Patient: sex F, age 34
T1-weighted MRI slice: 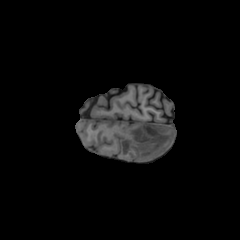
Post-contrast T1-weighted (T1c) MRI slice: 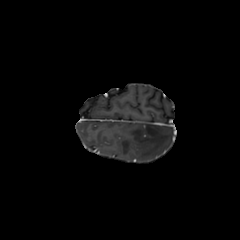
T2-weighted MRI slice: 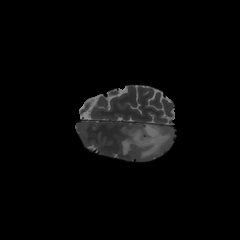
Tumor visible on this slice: yes
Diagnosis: Astrocytoma, IDH-mutant
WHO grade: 3